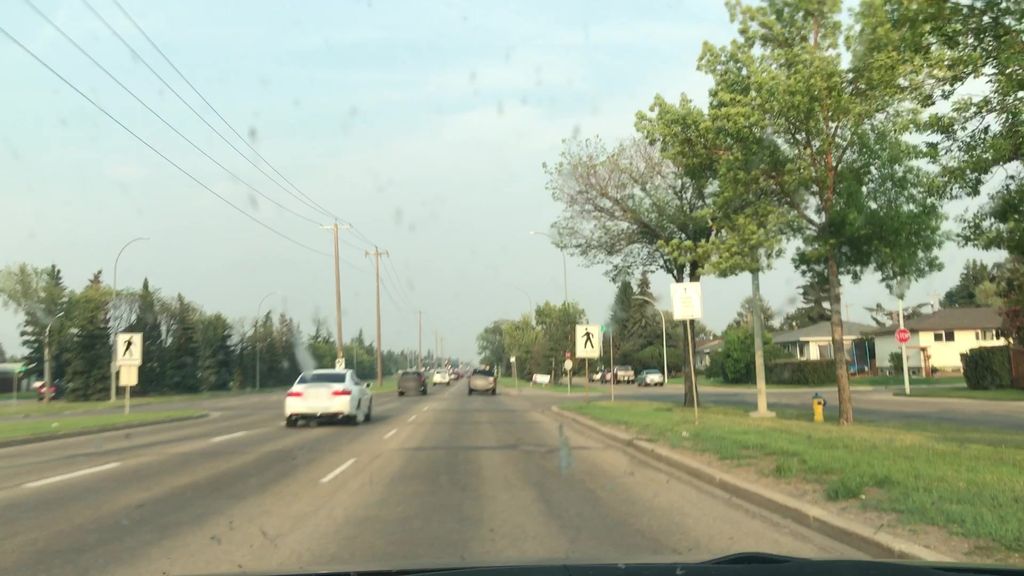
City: edmonton